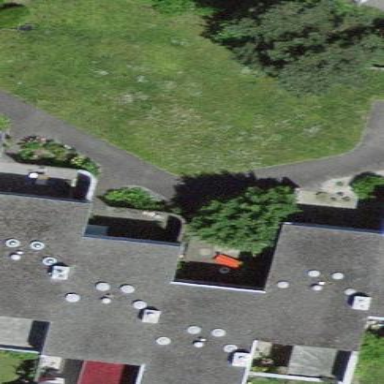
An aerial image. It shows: Flat-roofed terrace building.